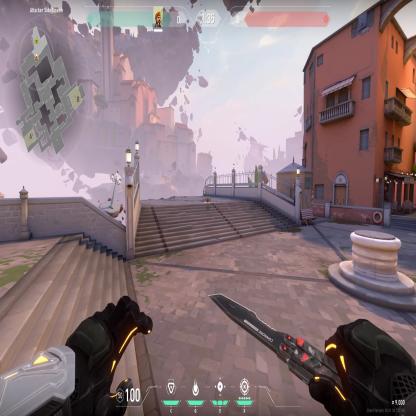
Label: dropped spike